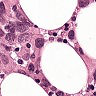
Metastatic tissue present: yes